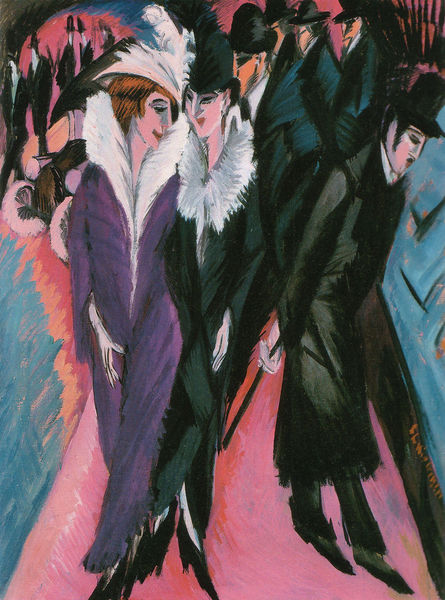
Titel: Die Straße
Künstler: Ernst Ludwig Kirchner
Standort: New York (New York)
Institution: The Museum of Modern Art
Schlagwörter: blau, feder, gemälde, gruppe, mann, schatten, weiß, frauen, gelb, grün, kirchner, menschen, stadt, abend, busen, damen, elegant, frau, haar, hintergrund, hut, hüte, kleid, kleider, lampen, männer, orange, paris, pastell, schaufenster, schwarz, star, strasse, türkis, blick, boa, dame, rot, weg, expressionismus, fest, gesellschaft, gespräch, herren, hochformat, leute, malerei, menge, mode, teppich, zylinder, anzug, anzüge, bart, feier, gedränge, gesichter, federn, kragen, lang, pelz, stehen, herr, hände, schauen, öl, brücke, gehen, gitter, mantel, paar, prostituierte, rosa, schminke, räder, stock, deutschland, federhut, fell, hellblau, kopfbedeckung, lächeln, gasse, gehstock, schuhe, stab, moderne, abstrakt, modern, farbe, lila, violett, geschäfte, auto, figuren, ölgemälde, frack, salon, ernst, schick, stola, gestalt, pink, melone, lachen, berlin, spaziergang, expressionistisch, form, groß, kritik, dynamik, klassische moderne, mäntel, einkaufen, macke, stehkragen, anschauen, ausgehen, pelzmantel, beerdigung, chic, schreiten, schreitend, bizarr, freund, fröhlich, absatz, melonen, dresden, fellkragen, gestreckt, reifen, autos, ludwig, austellung, die brücke, zwanziger, proportionen, lange kleider, großstadt, straffur, viollet, flaneure, gleich, unwirklich, ernst ludwig kirchner, sonnenbrille, schwazr, laufsteg, hutfeder, feind, boheme, glamour, kokotte, auslagen, entourage, fekkkragen, golden twenties, kokotten, menatel, modisch, pelzmäntel, pelznäntel, potsdamer platz, zueinader, arroganz, gestrecjt, villet